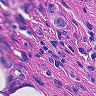
Metastatic tissue present: yes